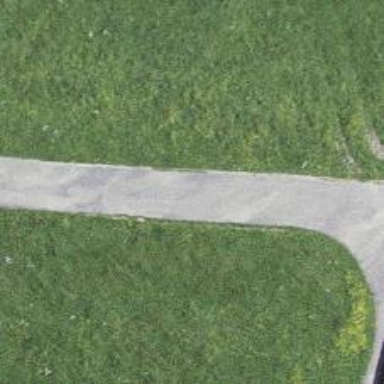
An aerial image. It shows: Well-maintained track road of grade 1.